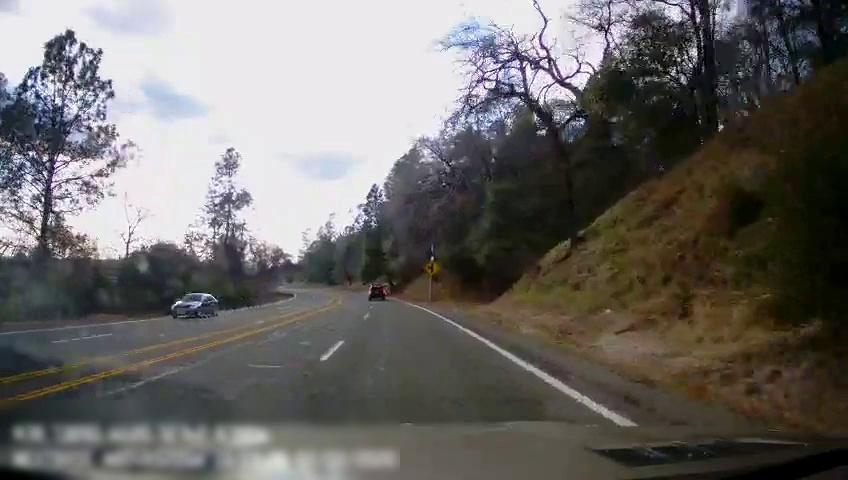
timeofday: Day
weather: Cloudy
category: Drivable Space
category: Vehicles | SUV
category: Vehicles | Car
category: Lanes | Opposite Lane
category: Lanes | Alternate Lane
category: Lanes | Alternate Lane
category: Lanes | Current Lane
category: Lanes | Current Lane
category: Traffic | Signs